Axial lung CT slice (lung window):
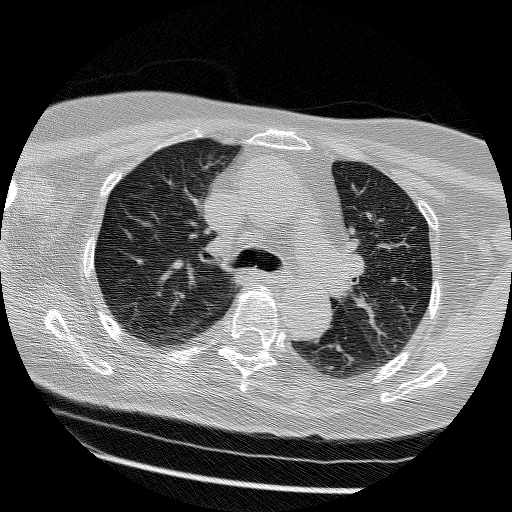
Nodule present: no